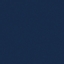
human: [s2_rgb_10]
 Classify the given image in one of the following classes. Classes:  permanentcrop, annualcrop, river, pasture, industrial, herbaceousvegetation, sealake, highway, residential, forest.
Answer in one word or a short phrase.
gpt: SeaLake